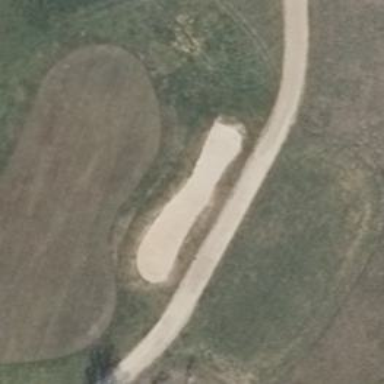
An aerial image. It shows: Practice golf area.